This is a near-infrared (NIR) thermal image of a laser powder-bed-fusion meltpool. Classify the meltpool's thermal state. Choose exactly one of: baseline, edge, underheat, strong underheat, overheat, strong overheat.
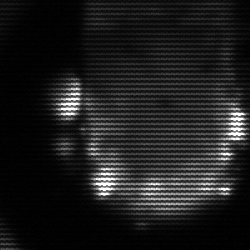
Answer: baseline